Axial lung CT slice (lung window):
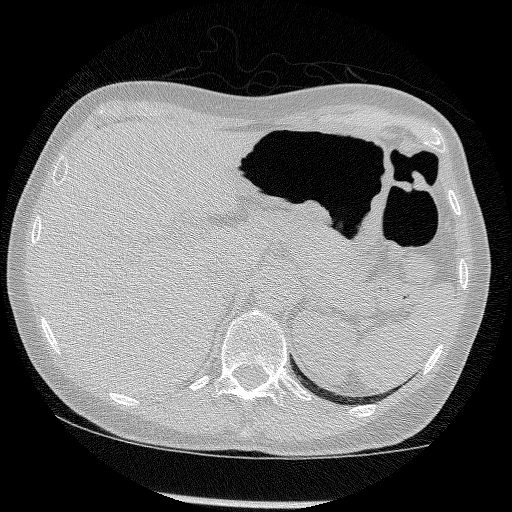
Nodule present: no